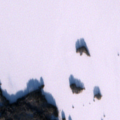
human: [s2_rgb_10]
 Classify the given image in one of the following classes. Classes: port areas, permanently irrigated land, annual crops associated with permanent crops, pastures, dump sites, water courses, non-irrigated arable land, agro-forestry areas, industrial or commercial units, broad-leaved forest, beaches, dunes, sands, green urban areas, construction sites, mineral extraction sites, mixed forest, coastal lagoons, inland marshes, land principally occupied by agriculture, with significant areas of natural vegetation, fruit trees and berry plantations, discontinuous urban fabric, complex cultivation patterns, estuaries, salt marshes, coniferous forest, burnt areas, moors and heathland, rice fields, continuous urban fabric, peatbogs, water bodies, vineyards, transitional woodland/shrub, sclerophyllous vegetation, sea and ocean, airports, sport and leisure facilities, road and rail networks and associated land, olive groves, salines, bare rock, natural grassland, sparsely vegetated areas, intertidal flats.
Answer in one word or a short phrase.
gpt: mixed forest, water bodies